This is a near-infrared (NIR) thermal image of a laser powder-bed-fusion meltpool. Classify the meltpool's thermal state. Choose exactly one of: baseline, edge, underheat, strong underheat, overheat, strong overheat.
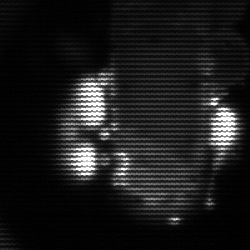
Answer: strong underheat